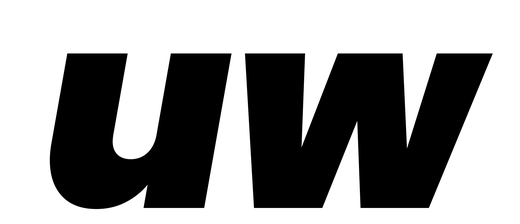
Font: Poppins-BlackItalic